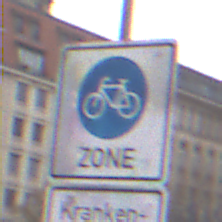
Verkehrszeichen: BeginnFahrradzone
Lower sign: BesondereFahrzeugeUndTransportgueter4
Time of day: Midday
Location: Outdoor (Urban)
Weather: Overcast
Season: NotSpecified
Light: Natural